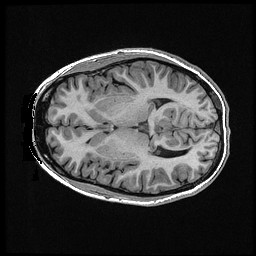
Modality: T1w
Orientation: axial
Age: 30
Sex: male